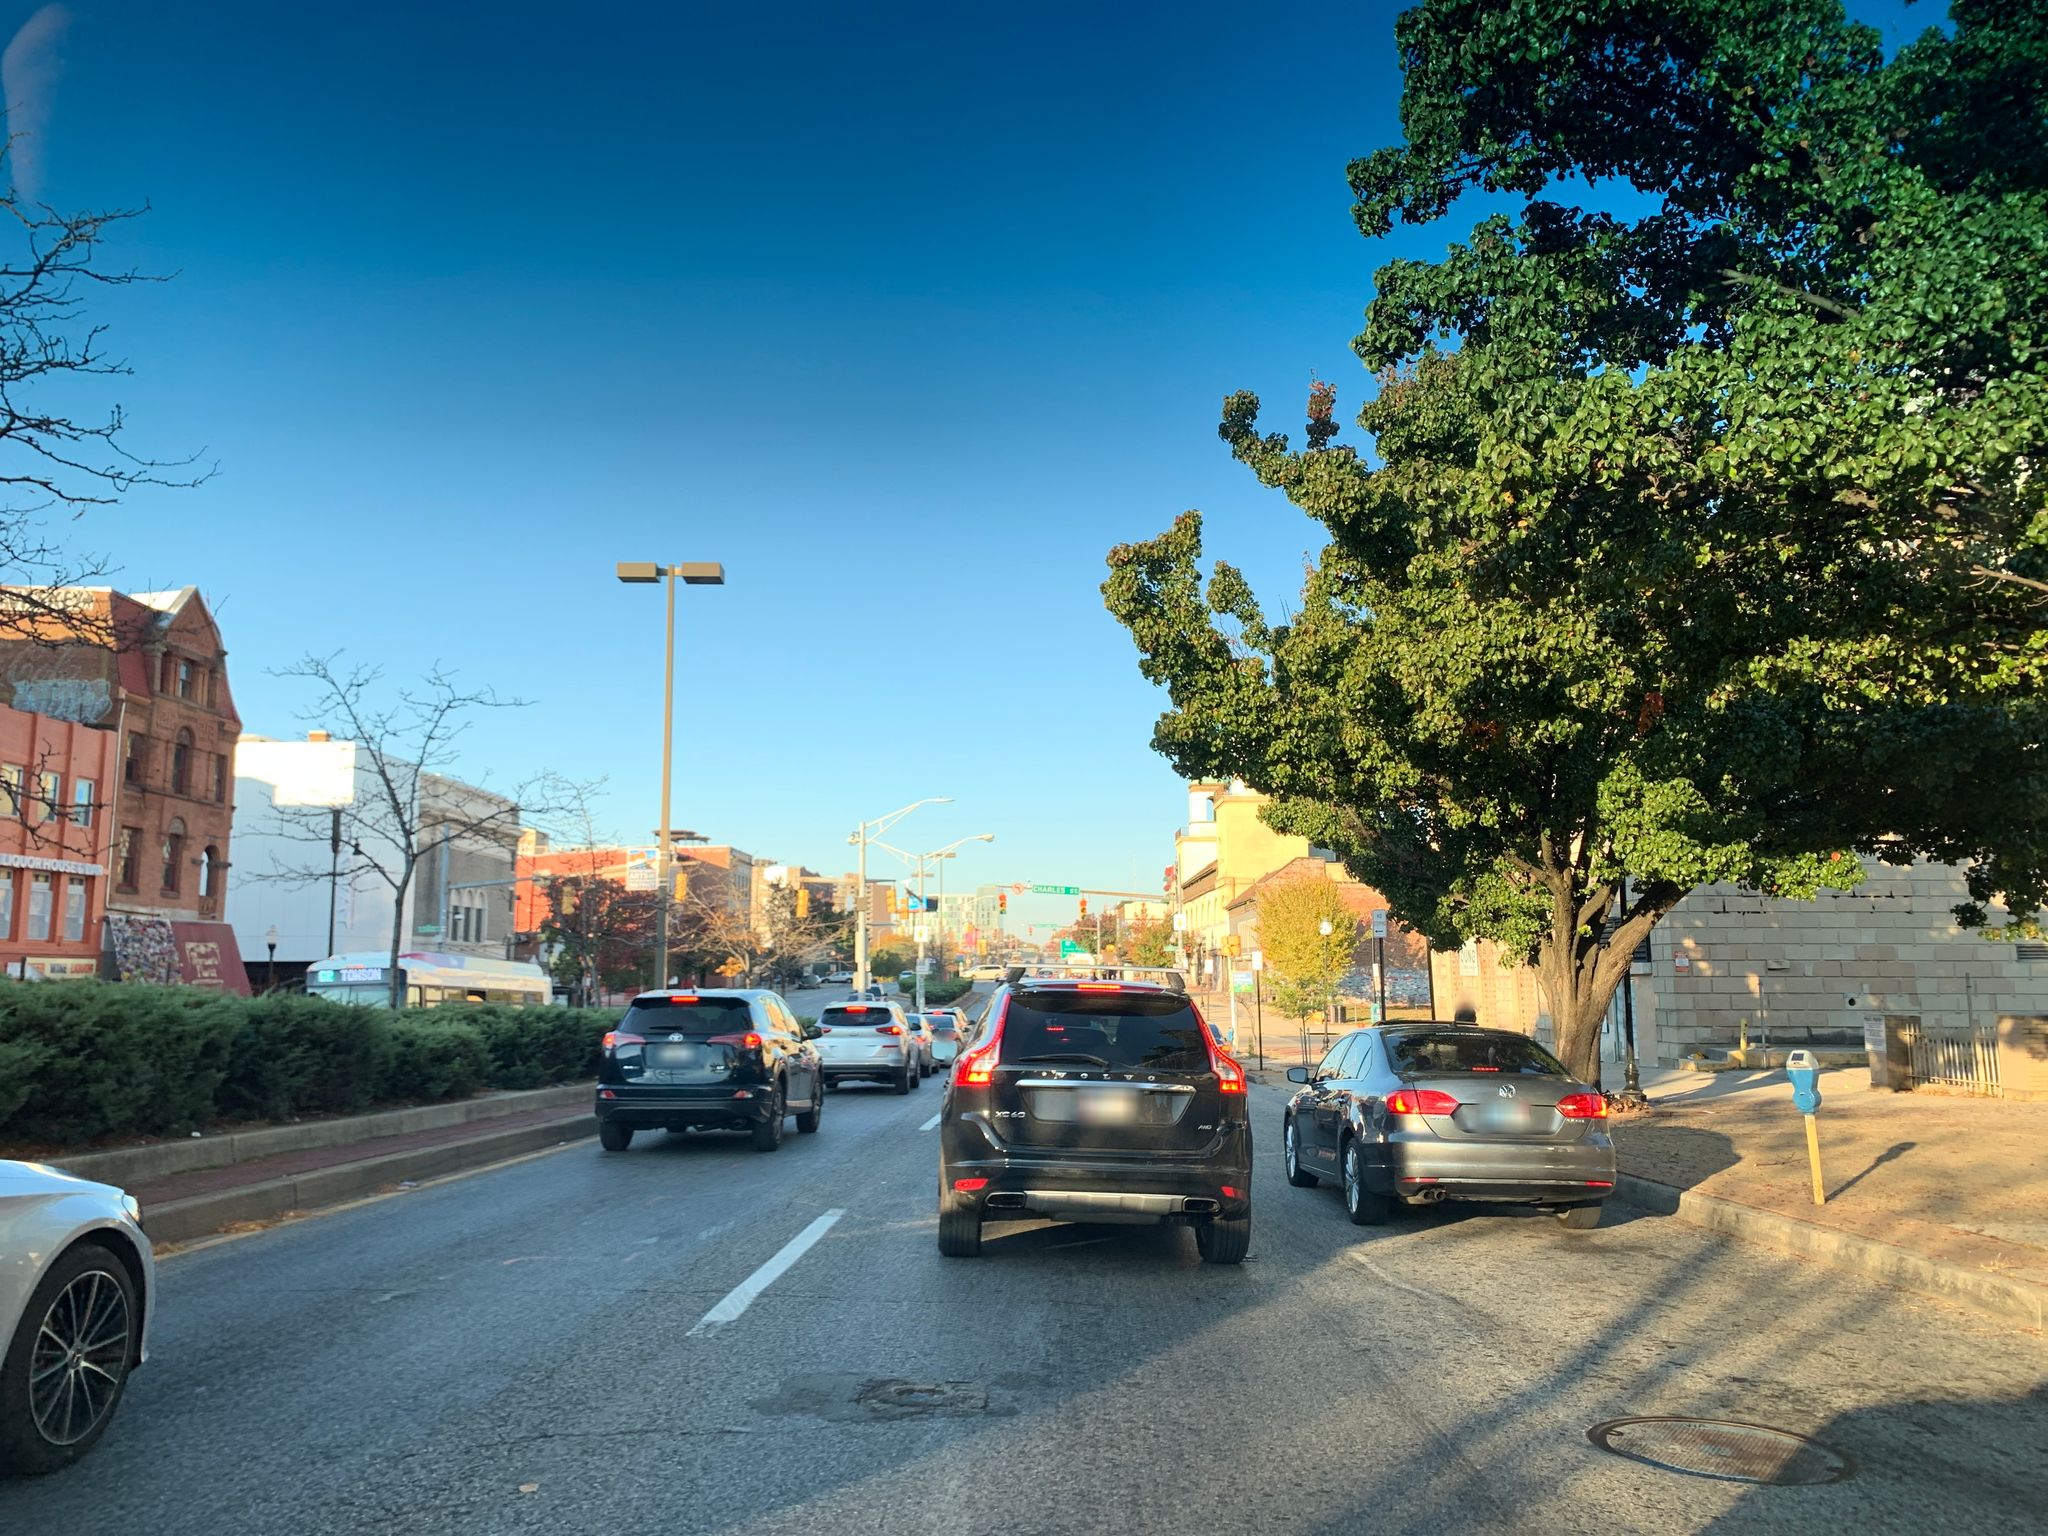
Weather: clear
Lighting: day
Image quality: good
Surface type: driving surface
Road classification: primary
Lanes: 3
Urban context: urban centre
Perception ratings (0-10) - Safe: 1.05, Lively: 9.43, Beautiful: 3.8, Boring: 1.31, Depressing: 1.2, Wealthy: 6.47